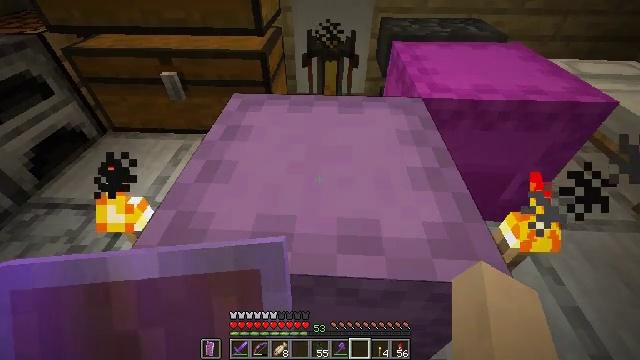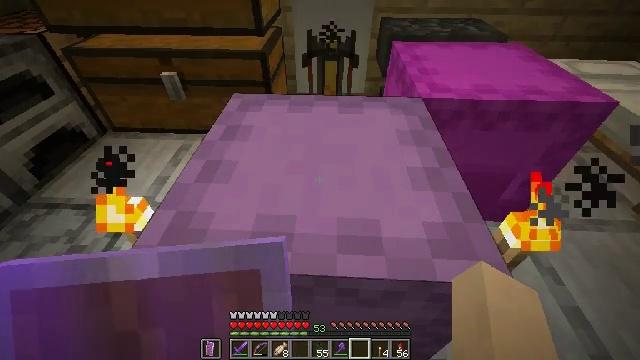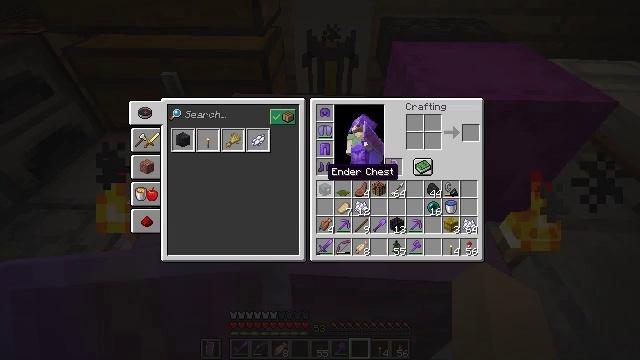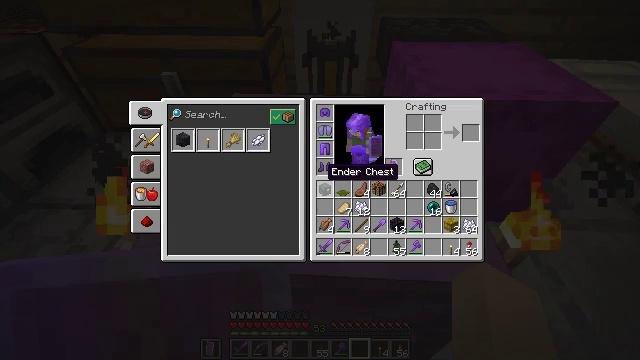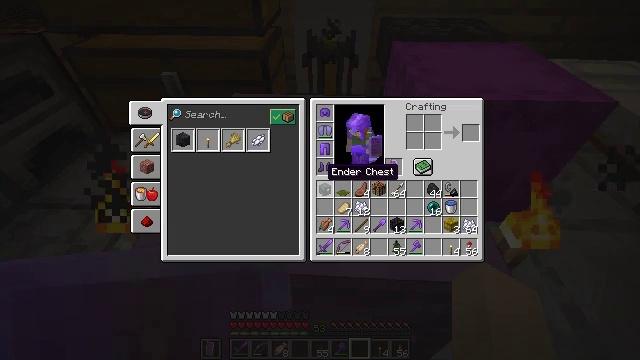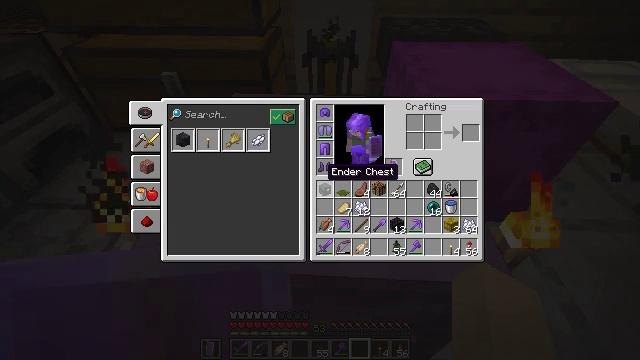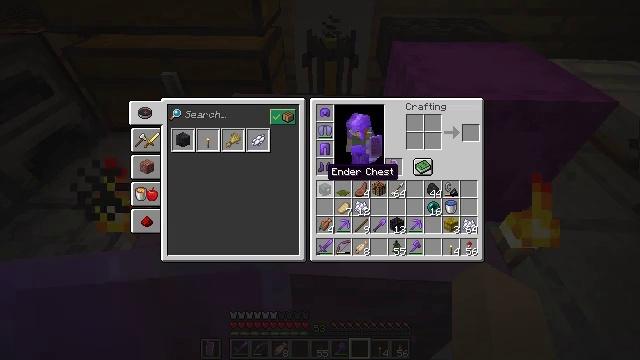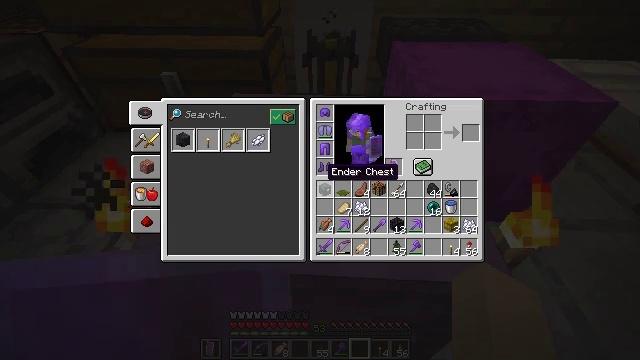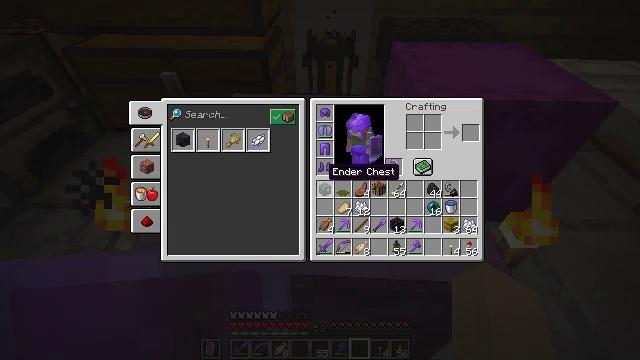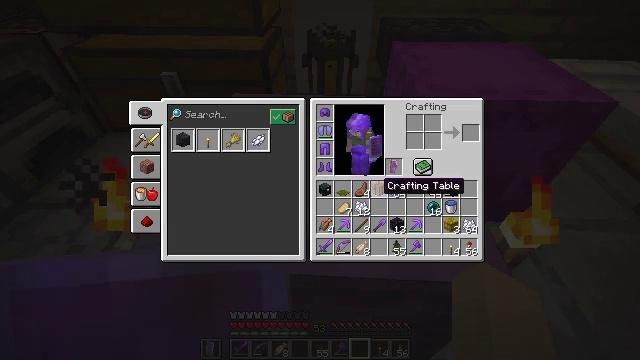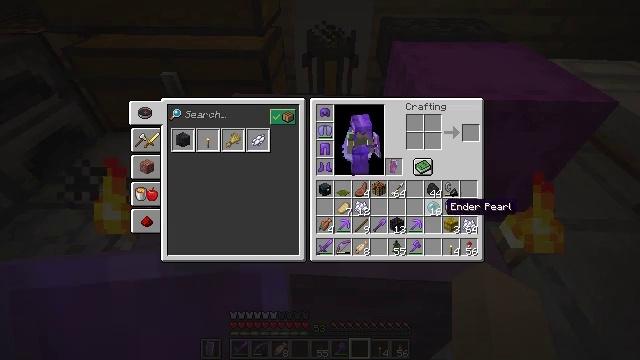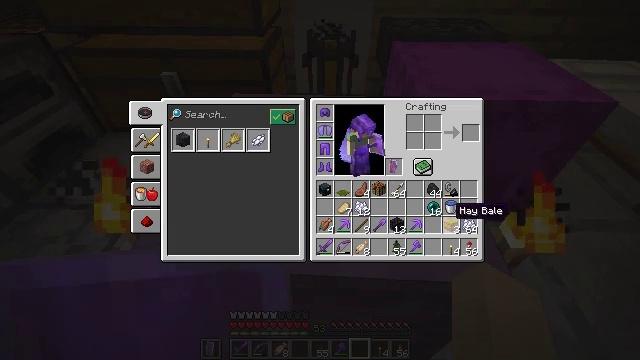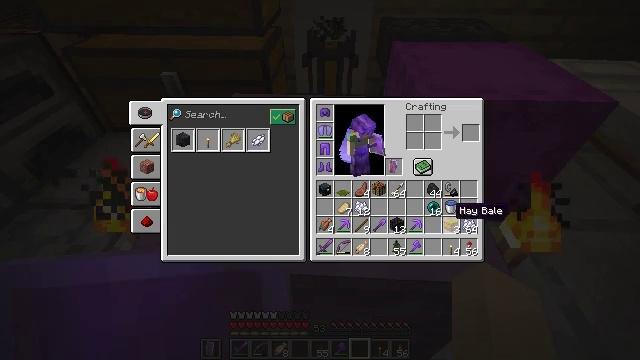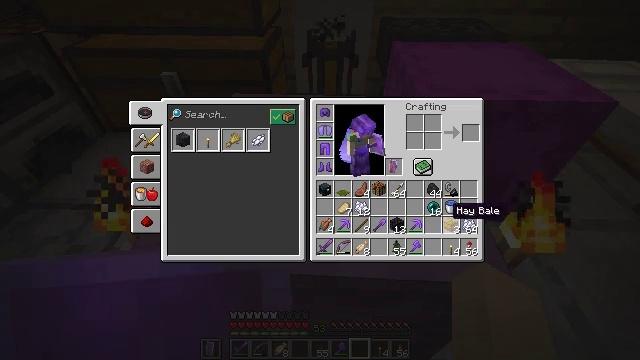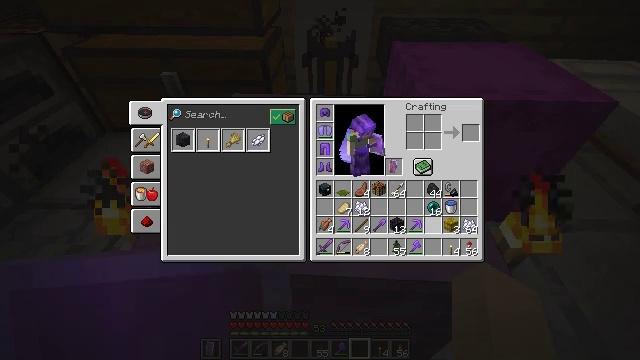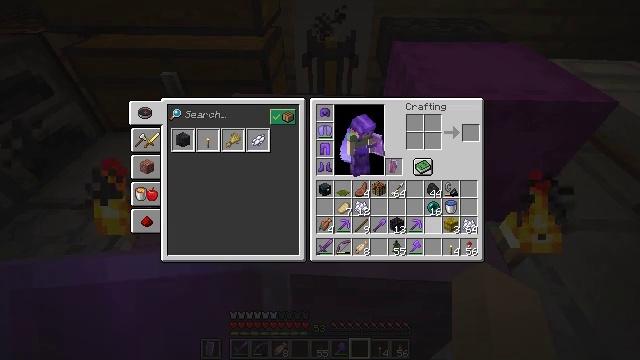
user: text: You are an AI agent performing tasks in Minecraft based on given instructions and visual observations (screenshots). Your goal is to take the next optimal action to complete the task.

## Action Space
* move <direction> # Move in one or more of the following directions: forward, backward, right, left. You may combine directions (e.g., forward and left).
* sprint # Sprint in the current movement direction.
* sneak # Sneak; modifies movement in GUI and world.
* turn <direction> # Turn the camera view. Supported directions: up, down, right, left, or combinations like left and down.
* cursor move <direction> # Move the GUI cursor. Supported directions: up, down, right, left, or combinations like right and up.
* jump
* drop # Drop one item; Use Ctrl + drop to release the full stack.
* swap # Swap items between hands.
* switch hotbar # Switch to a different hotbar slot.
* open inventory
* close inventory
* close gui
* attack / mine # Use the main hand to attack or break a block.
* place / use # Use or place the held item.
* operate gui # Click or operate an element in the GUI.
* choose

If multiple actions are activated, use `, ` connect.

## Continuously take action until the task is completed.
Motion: motion action
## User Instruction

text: Retrieve the shulker box into the inventory.
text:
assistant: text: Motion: no_op
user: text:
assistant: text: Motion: open inventory
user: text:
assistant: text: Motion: open inventory
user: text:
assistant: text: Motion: open inventory
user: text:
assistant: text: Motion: open inventory
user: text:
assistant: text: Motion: no_op
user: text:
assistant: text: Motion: no_op
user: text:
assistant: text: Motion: no_op
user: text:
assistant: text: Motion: turn right and down
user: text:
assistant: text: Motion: turn right and down
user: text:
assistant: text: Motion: turn right
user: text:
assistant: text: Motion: no_op
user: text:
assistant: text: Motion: no_op
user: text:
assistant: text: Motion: turn left
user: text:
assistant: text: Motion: no_op
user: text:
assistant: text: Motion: no_op
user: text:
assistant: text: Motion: no_op
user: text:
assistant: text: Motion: no_op
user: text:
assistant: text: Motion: no_op
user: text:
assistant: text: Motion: no_op
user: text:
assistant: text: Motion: no_op
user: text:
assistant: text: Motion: no_op
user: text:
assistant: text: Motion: no_op
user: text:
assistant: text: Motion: turn right
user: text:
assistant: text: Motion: no_op
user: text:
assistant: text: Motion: no_op
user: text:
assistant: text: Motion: no_op
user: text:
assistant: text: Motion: no_op
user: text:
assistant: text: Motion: no_op
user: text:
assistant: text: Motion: turn left